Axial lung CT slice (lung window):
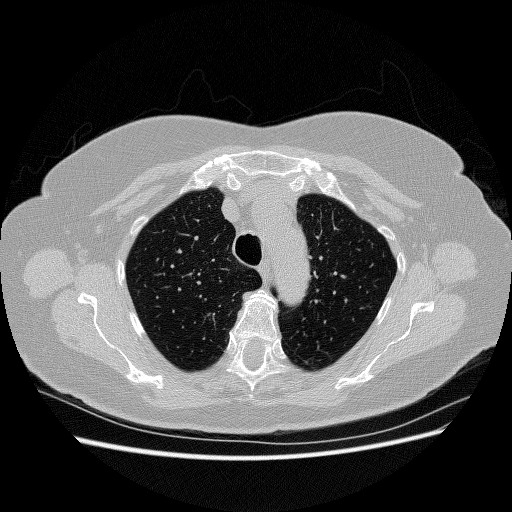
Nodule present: no